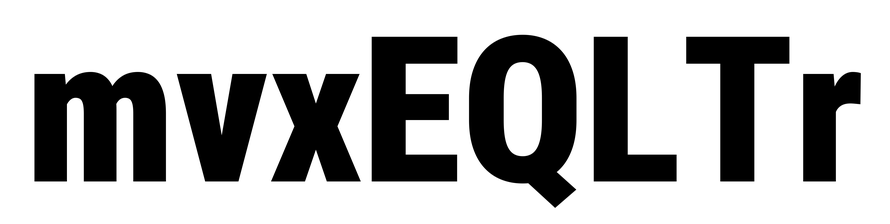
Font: Roboto_Condensed_Black